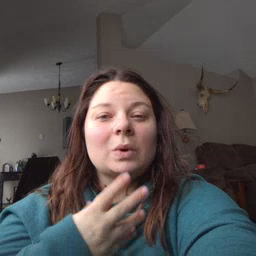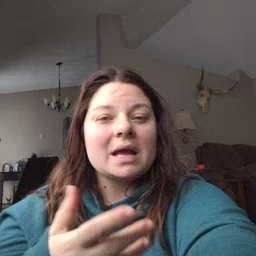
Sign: white